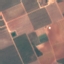
Land use / land cover class: PermanentCrop